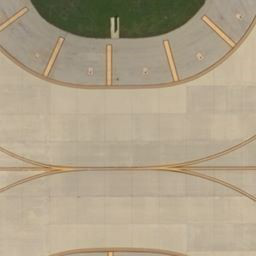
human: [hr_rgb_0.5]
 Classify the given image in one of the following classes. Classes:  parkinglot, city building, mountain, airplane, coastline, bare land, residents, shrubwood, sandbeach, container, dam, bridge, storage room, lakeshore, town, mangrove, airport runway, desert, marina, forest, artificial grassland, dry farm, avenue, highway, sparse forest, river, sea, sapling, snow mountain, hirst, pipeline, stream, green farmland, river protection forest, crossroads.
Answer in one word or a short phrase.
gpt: airport runway